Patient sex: M
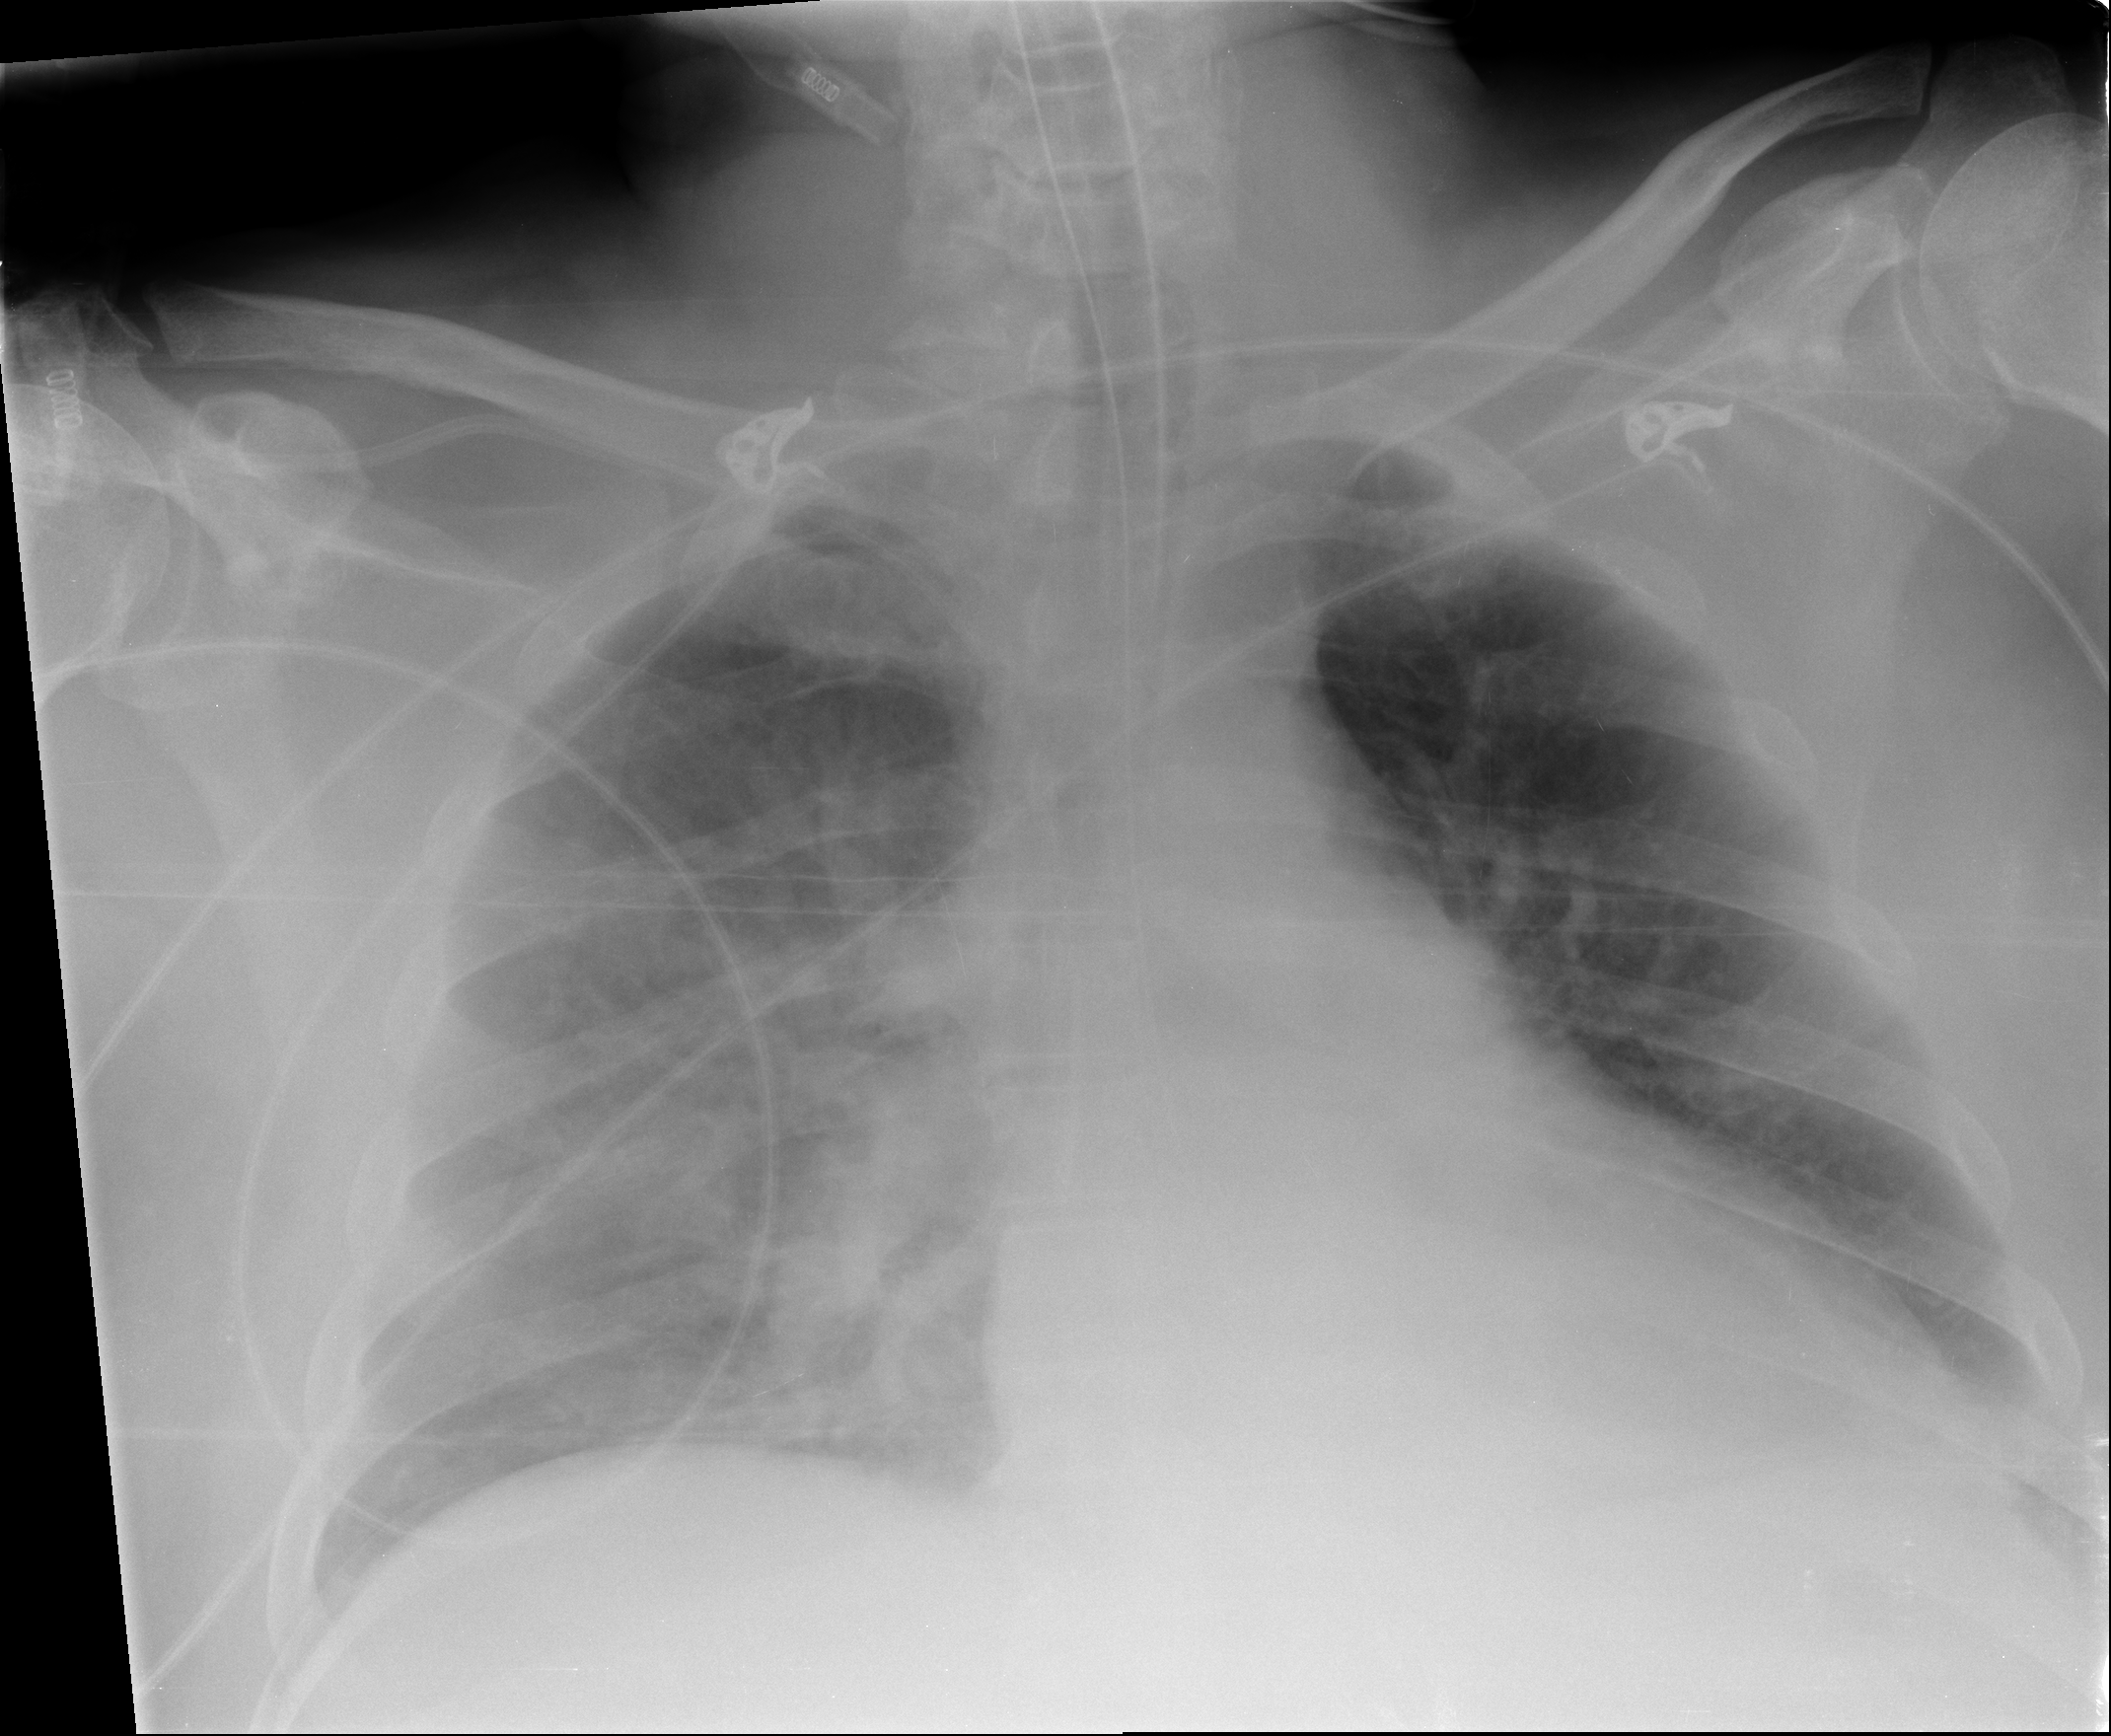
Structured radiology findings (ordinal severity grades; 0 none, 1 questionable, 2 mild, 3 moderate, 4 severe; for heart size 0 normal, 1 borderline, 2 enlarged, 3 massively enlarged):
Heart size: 1
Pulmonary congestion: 2
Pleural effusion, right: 3
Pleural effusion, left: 2
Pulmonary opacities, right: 2
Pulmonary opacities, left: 1
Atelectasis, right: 2
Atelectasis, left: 2